Interaction volume radius: 5 \u00c5
Interaction volume height: 30 \u00c5
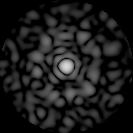
Disorder parameter: 0.8467